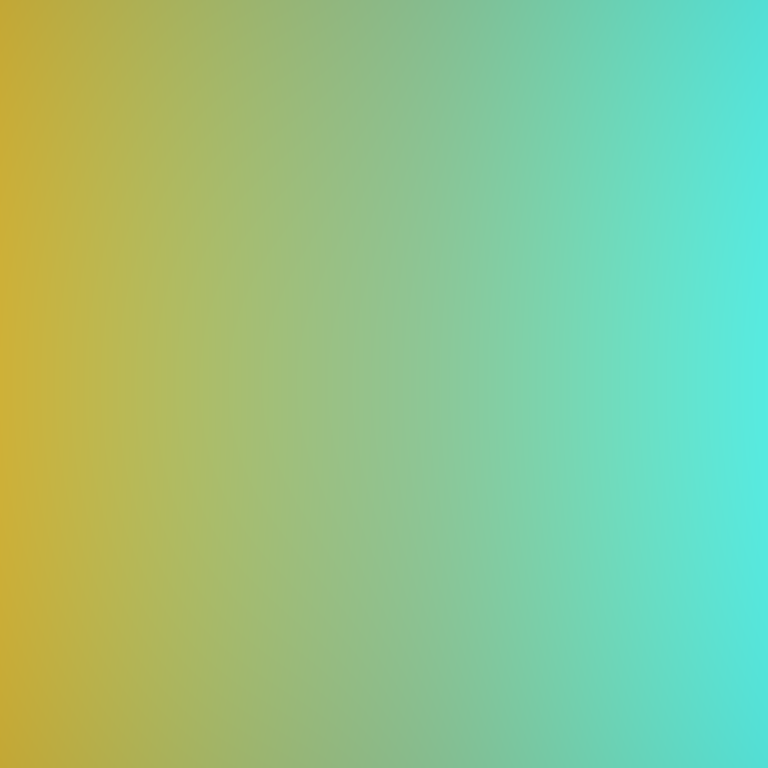
Abstract light effect, smooth gradient from golden yellow to soft teal, calm atmosphere, diffuse light, no room, no furniture, no objects.